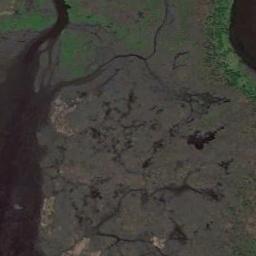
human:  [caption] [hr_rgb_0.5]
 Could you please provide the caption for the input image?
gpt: There is a straight path through this wetland .

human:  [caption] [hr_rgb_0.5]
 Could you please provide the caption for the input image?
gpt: The wetland consists of bare land, Green plants and water .

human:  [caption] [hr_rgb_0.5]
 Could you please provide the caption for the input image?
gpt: Many waters of different sizes are surrounded by wetlands .

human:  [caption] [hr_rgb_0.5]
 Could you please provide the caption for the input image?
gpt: There are a few brown bare lands in the river in a wetland with sparse green plants on the bare lands .

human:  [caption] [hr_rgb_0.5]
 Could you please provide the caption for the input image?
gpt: There are some water areas and much bare land on the wetland .